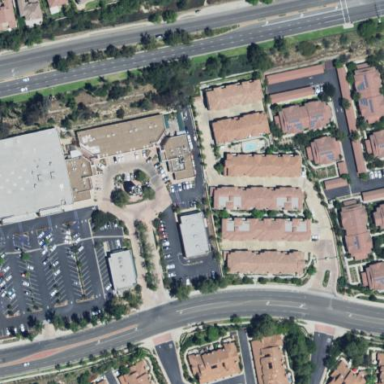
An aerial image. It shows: Residential area consisting of condominiums.